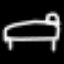
Label: bed